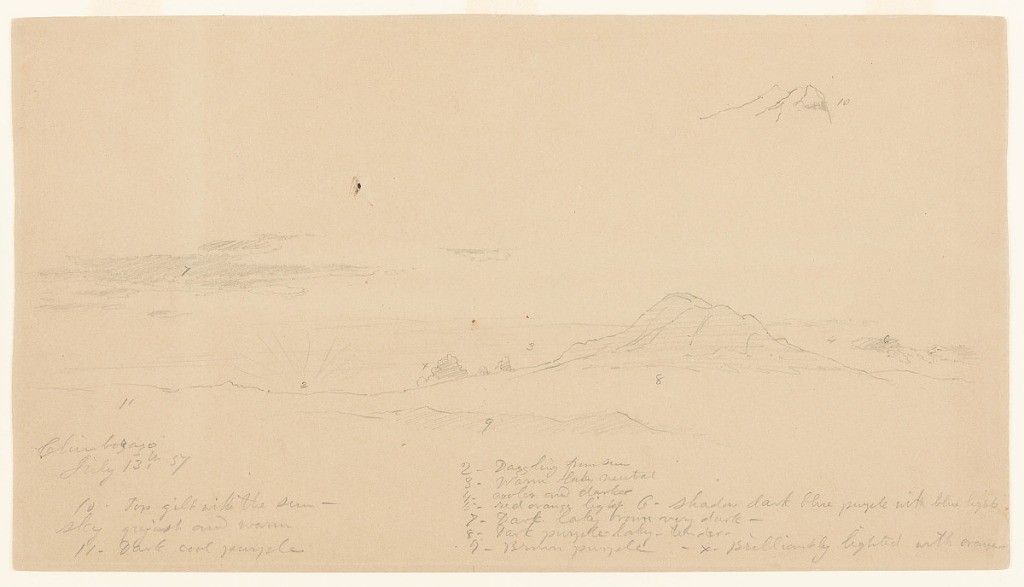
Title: Chimborazo at Sunset, Ecuador
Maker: Frederic Edwin Church, American, 1826–1900
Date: July 13, 1857
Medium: Graphite on tan wove paper
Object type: Drawing
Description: Landscape sketch of the Ecuadorian stratovolcano, Chimborazo and surrounding terrain at sunset. At upper right, sketchy outline of mountain peak. At center right, Chimborazo bulges above nearby landscape, flanked by clouds on either side The sun begins to dip below the horizon at center left while a darkened cloud hangs above. Lower margin inscribed with color notations and reference legend.